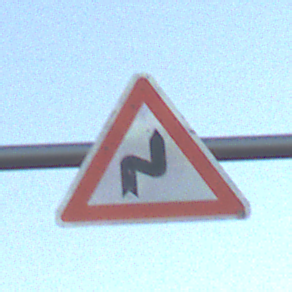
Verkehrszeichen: DoppelkurveRechts
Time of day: SunriseSunset
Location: Outdoor (Nature)
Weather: Clear
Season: NotSpecified
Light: Natural